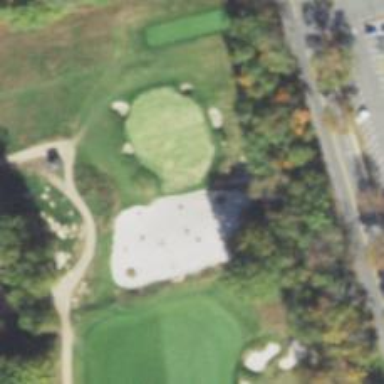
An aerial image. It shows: View of golf hole.